Interaction volume radius: 5 \u00c5
Interaction volume height: 20 \u00c5
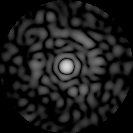
Disorder parameter: 0.8382